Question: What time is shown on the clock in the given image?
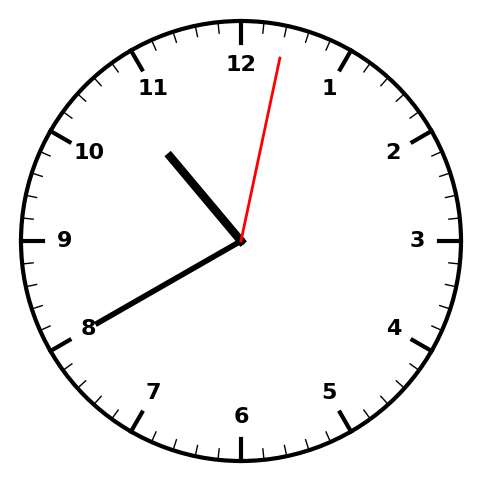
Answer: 10:40:02